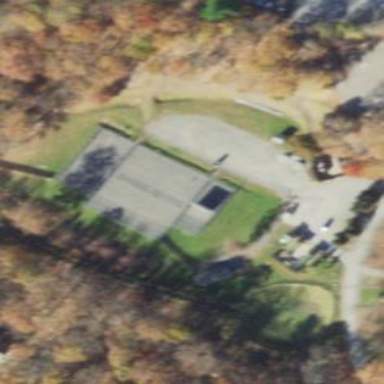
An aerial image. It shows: Paved tennis court on the pitch.